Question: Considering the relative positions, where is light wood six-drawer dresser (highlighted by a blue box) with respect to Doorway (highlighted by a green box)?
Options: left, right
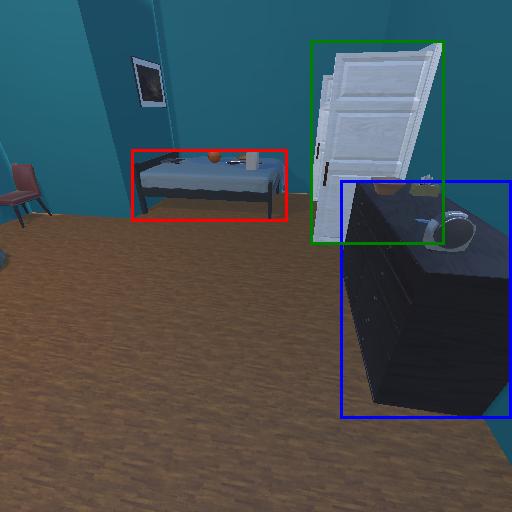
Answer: left